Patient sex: M
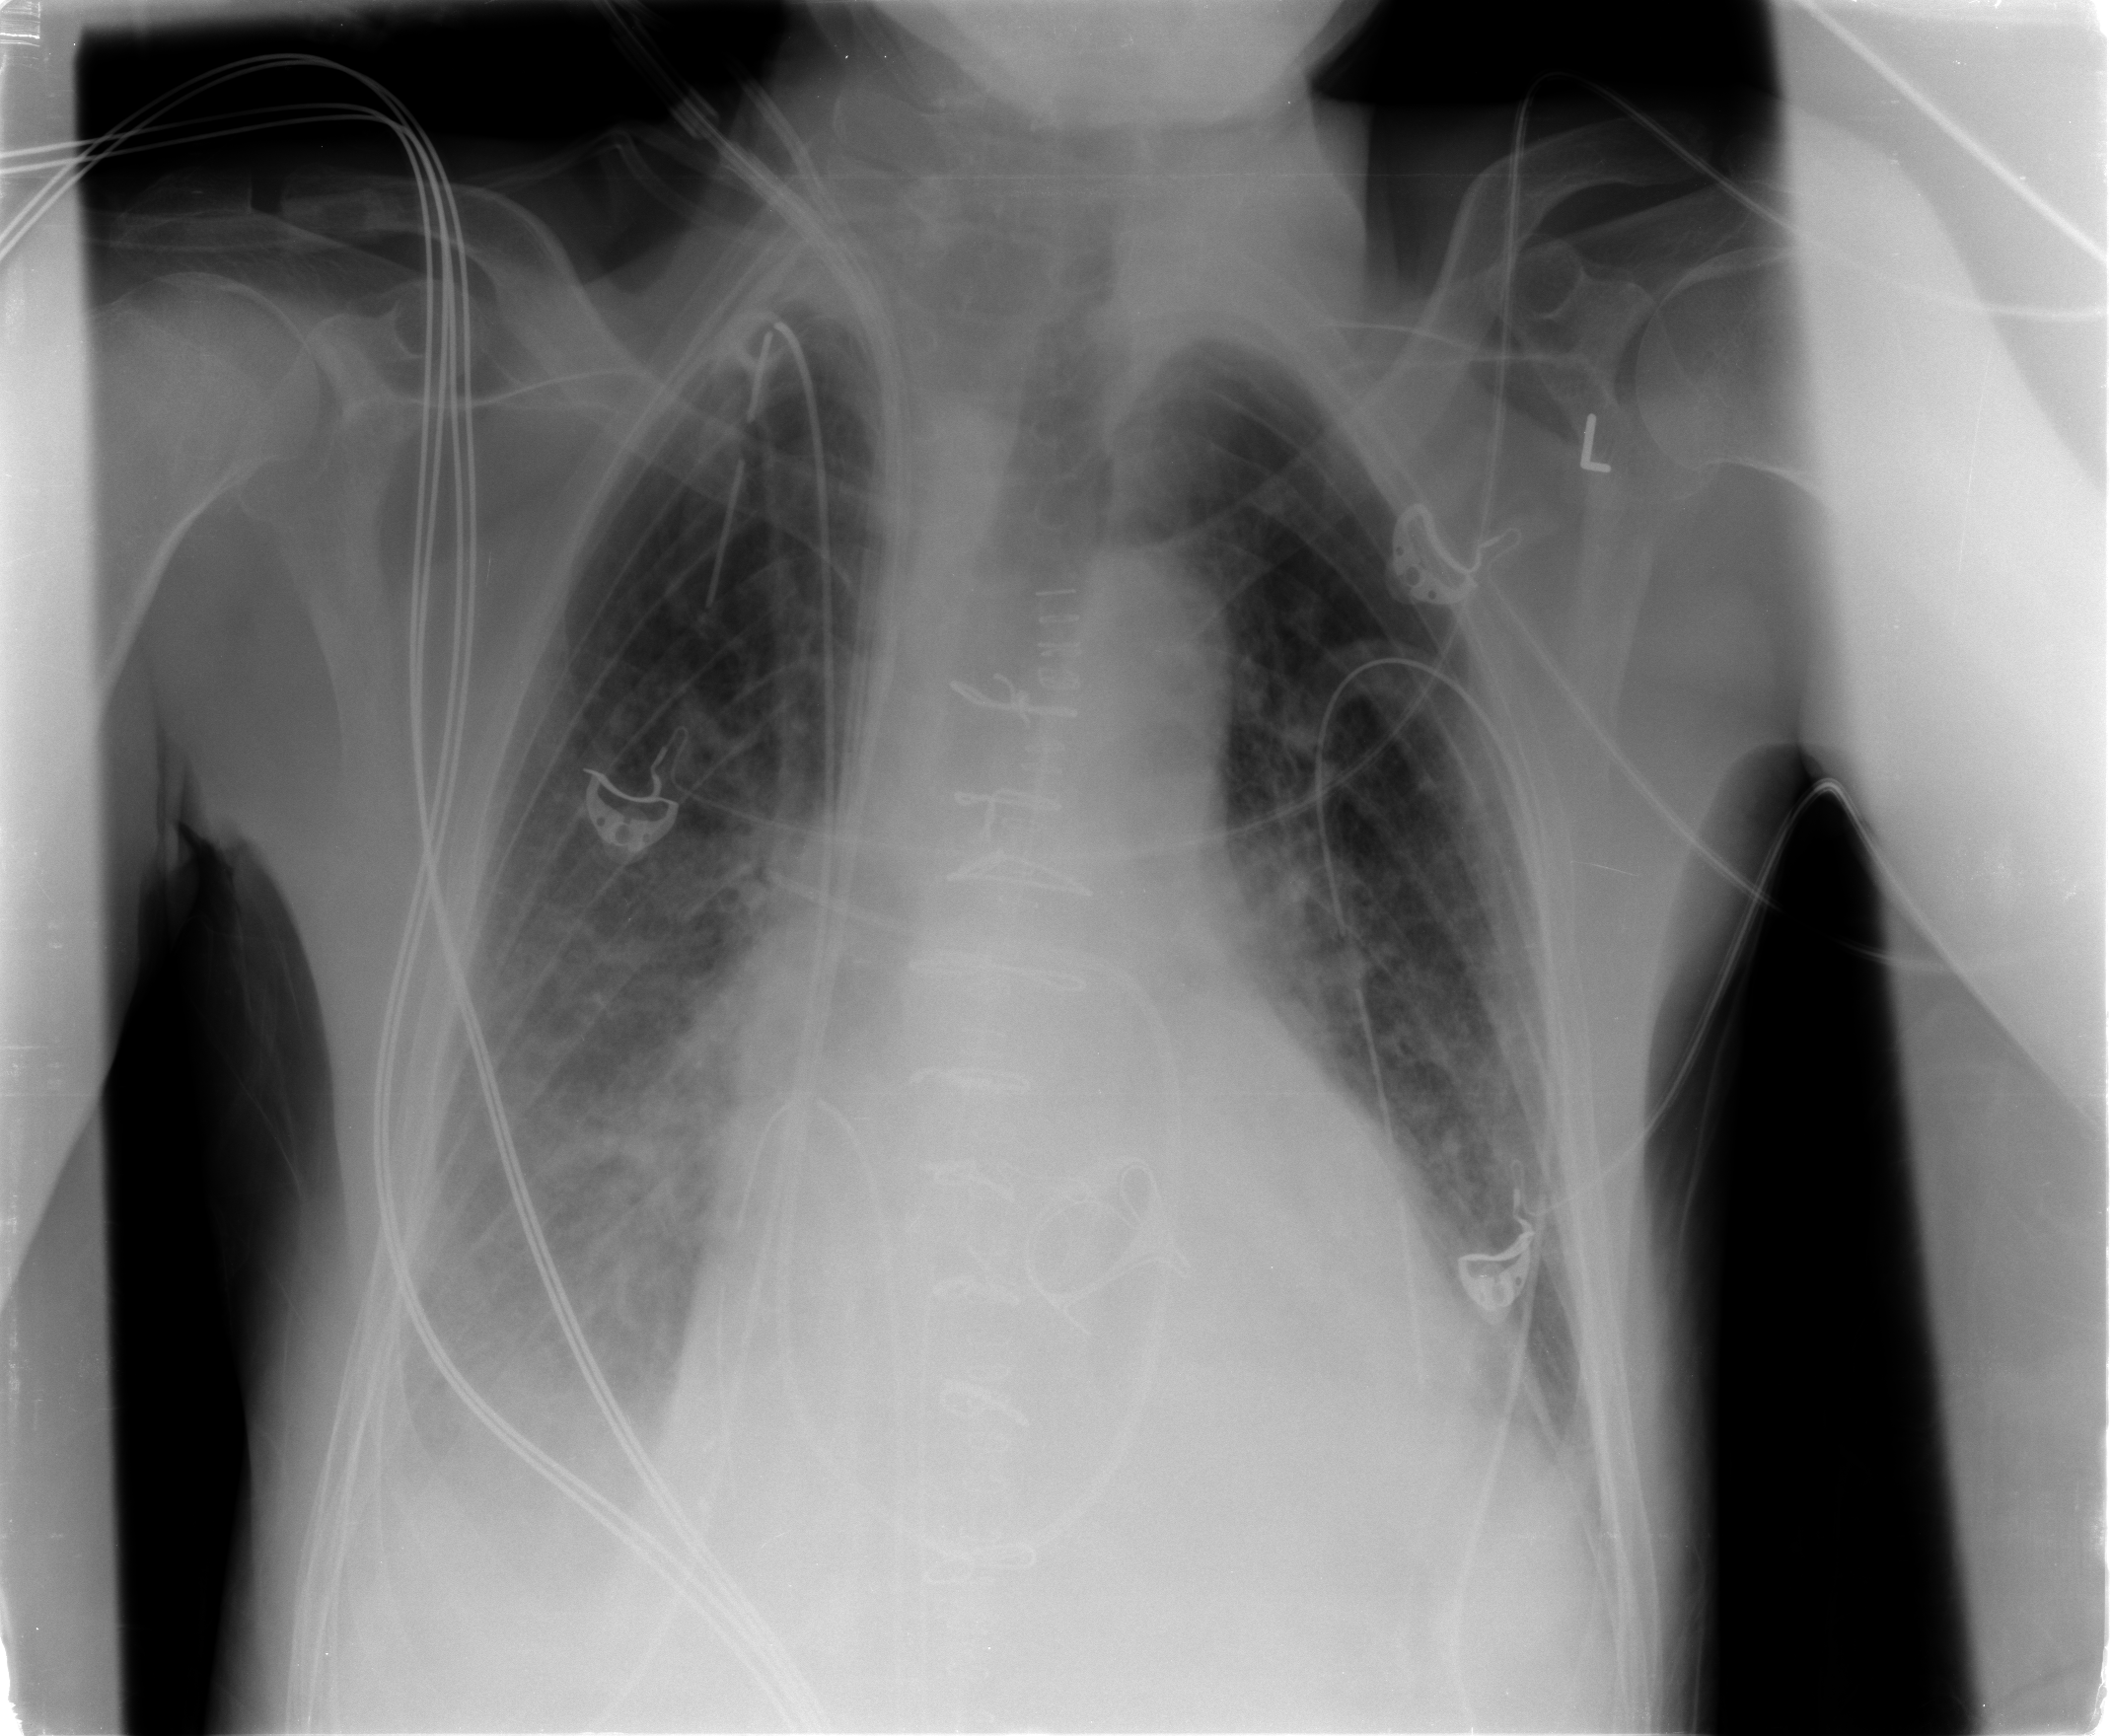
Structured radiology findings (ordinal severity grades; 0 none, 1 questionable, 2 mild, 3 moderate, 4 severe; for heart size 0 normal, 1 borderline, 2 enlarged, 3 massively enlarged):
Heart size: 0
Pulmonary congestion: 2
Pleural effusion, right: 2
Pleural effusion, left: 2
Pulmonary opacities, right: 2
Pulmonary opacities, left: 2
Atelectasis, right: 2
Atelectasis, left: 2